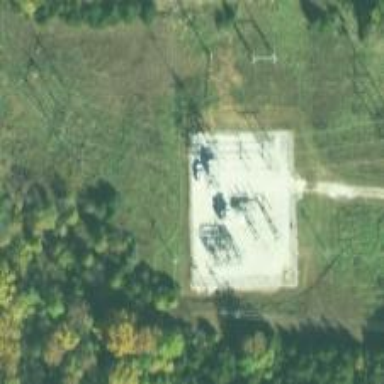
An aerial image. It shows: H-frame designed tower for power lines.